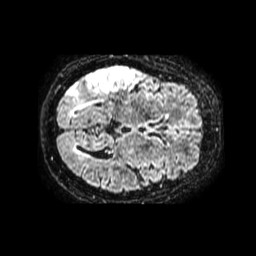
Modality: FLAIR
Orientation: axial
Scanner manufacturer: philips
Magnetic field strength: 1.5 T
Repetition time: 8 s
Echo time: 0.3032 s